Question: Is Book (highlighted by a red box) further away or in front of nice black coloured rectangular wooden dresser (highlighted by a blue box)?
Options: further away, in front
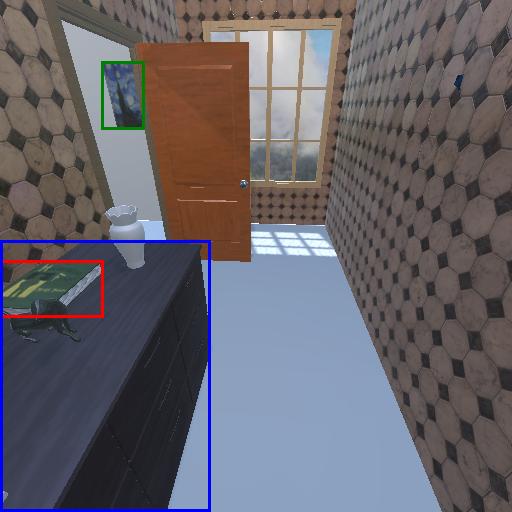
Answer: further away